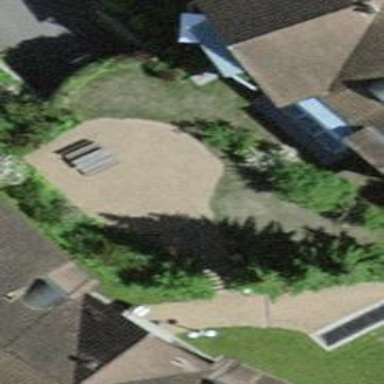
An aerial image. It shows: Playground area for leisure land.